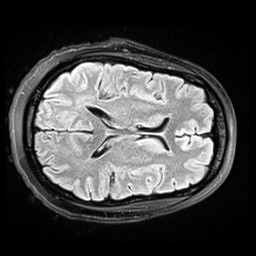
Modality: FLAIR
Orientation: axial
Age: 46
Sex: female
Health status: healthy
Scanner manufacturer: siemens
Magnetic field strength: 3 T
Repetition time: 9 s
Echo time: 0.088 s